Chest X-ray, AP view. Patient: 50 years old, sex M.
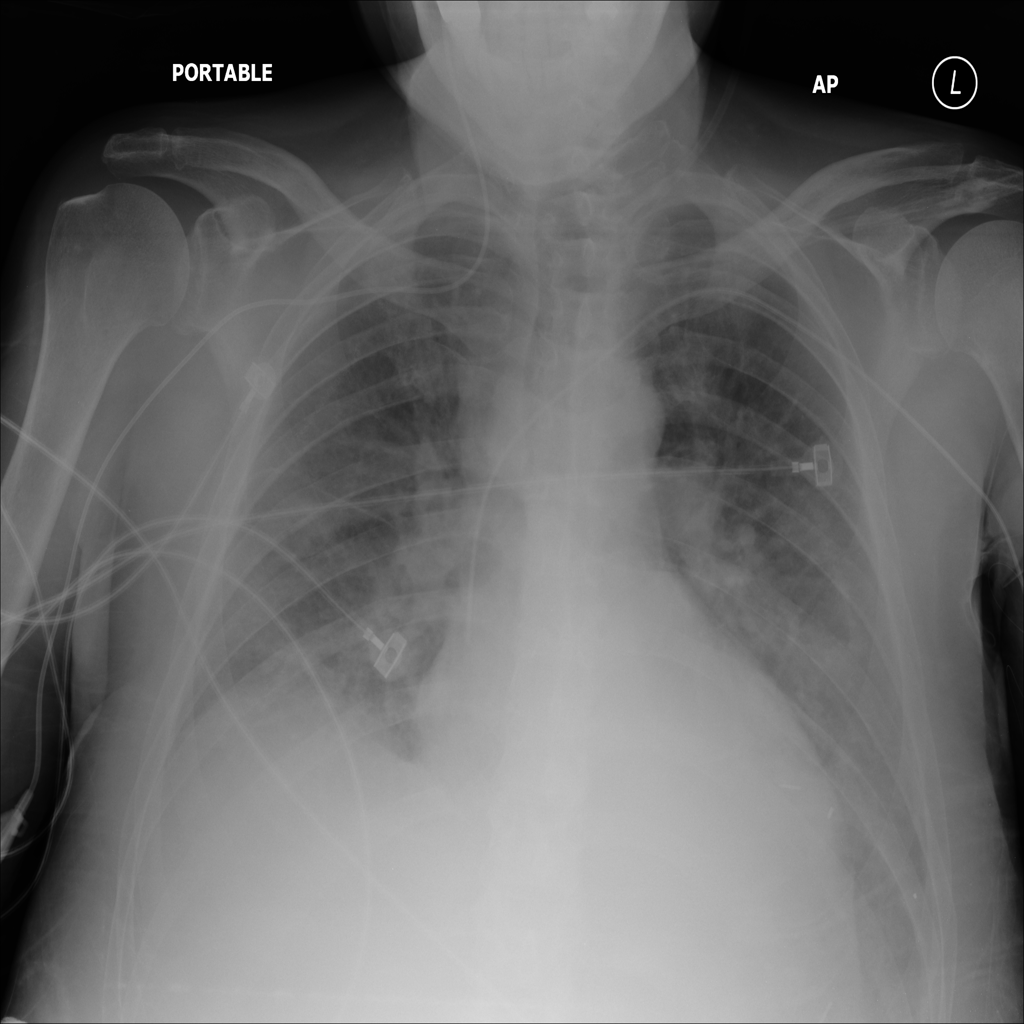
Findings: No Finding